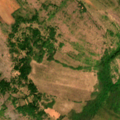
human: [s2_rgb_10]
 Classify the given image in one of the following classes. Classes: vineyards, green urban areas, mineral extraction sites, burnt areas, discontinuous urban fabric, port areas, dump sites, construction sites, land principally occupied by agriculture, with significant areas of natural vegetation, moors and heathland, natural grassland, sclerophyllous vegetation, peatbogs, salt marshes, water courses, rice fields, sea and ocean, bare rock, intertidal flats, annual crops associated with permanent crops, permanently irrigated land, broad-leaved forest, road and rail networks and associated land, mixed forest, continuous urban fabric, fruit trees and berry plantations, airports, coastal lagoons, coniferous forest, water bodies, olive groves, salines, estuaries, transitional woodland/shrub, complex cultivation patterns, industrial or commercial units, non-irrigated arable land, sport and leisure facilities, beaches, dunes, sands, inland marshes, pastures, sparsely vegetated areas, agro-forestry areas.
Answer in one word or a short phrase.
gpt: non-irrigated arable land, complex cultivation patterns, land principally occupied by agriculture, with significant areas of natural vegetation, natural grassland, transitional woodland/shrub